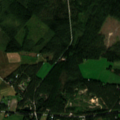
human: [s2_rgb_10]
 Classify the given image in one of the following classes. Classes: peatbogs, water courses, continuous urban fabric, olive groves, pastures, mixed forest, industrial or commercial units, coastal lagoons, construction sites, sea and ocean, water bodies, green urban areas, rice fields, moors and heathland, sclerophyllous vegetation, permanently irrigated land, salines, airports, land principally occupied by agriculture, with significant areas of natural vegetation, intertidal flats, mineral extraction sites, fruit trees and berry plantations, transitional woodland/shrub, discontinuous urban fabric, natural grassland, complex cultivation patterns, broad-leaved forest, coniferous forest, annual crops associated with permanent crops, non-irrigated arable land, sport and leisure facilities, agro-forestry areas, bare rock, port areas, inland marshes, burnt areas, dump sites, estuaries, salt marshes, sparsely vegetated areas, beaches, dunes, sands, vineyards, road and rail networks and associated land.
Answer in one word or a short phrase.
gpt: discontinuous urban fabric, non-irrigated arable land, coniferous forest